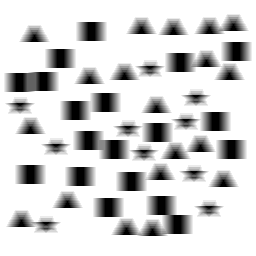
Squares: 19
Triangles: 19
Stars: 10
Total shapes: 48